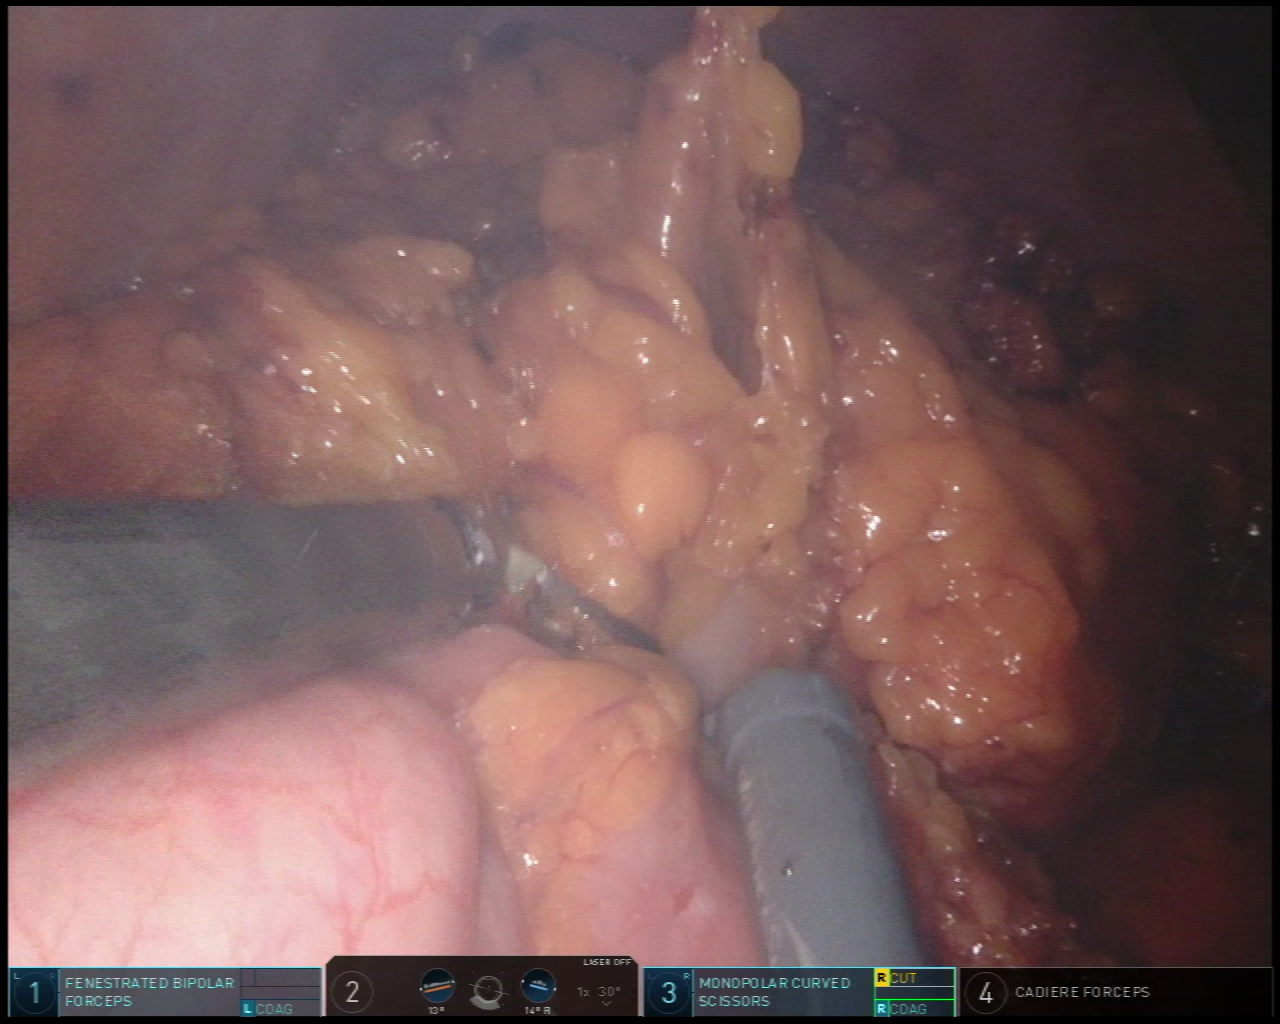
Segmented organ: stomach
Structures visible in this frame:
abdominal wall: yes
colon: yes
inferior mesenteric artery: no
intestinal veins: no
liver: no
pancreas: no
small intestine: no
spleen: no
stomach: yes
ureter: no
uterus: no
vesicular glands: no